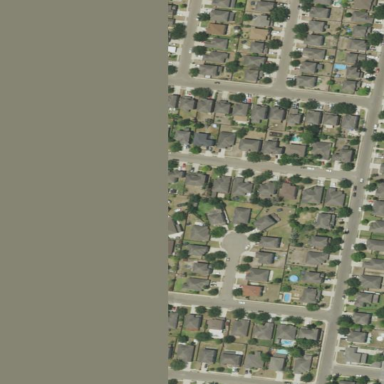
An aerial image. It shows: Residential neighbourhood.